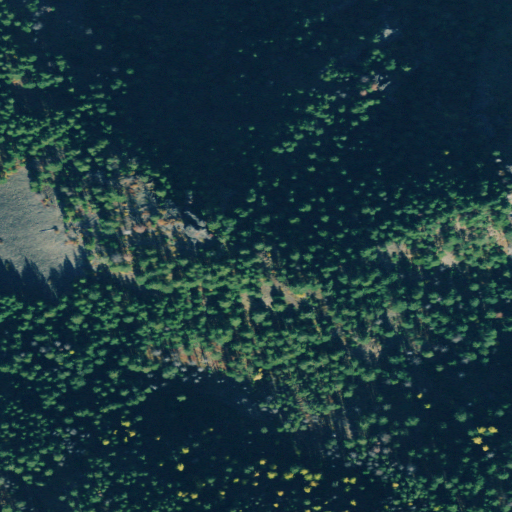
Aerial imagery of mountain in Montana named Chimney Rock containing only evergreen forest